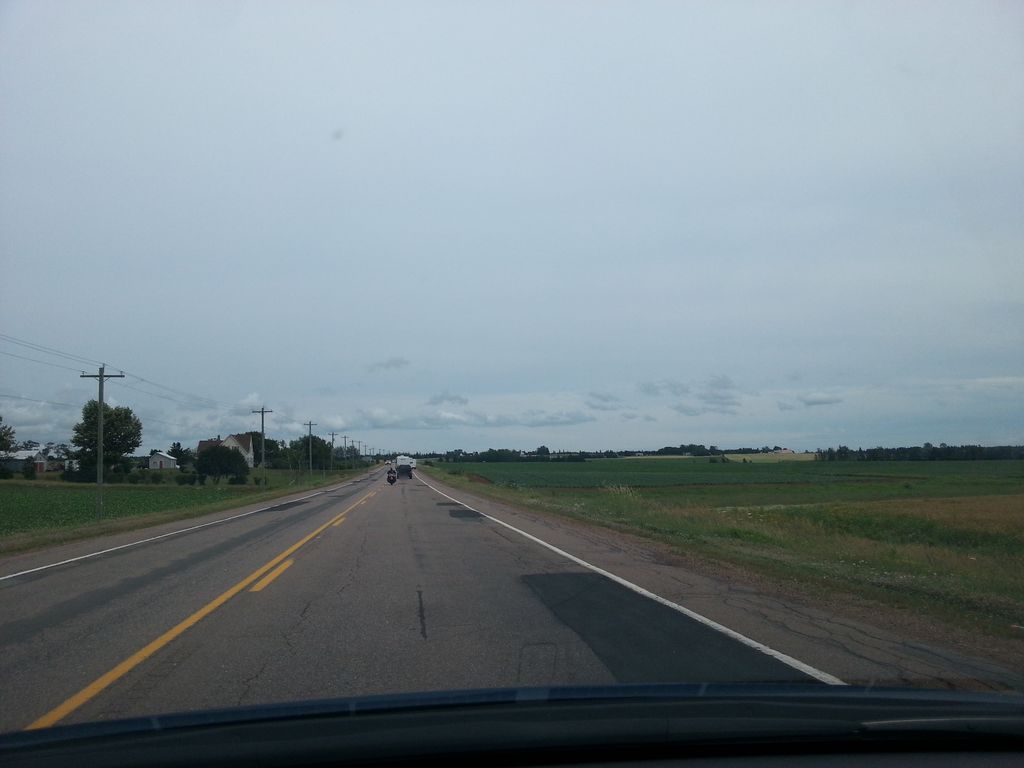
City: charlottetown